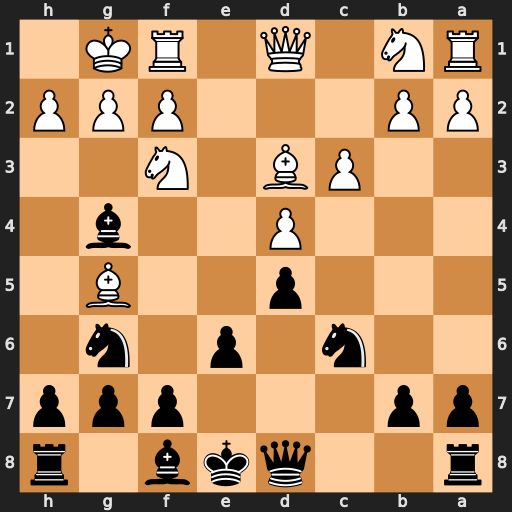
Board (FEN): r2qkb1r/pp3ppp/2n1p1n1/3p2B1/3P2b1/2PB1N2/PP3PPP/RN1Q1RK1
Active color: b
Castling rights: kq
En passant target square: -
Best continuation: Bxf3 Qxf3 Qxg5